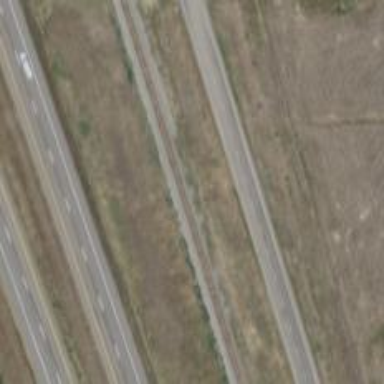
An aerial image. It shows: Railway track.